Question: Am working with jQuery Mobile and PhoneGap for Android Devices.
Currently Am facing an useability issue.
In My project ; I have a drop-down control which used for listing country lists
In Emulator ; I can filter countries by typing letters. Suppose i want to check the countries which started letter "U" i just need to type "U" in keyboard and that countries will be loaded. But In Mobile Devices I couldnt do that. So need to scroll until its reach letter U.
So Its hard to use.
In my code i used;
'''
<select data-role="none" class="form_select" id="coutry_pick_">
</select>
'''
When I searched I got some solutions by adding a text-box for filtering.
<URL>
But without using this text-box with Drop-down control; Is there any solution for that ???
Please Help... Currently I lost lot of hours for find a solution for this..

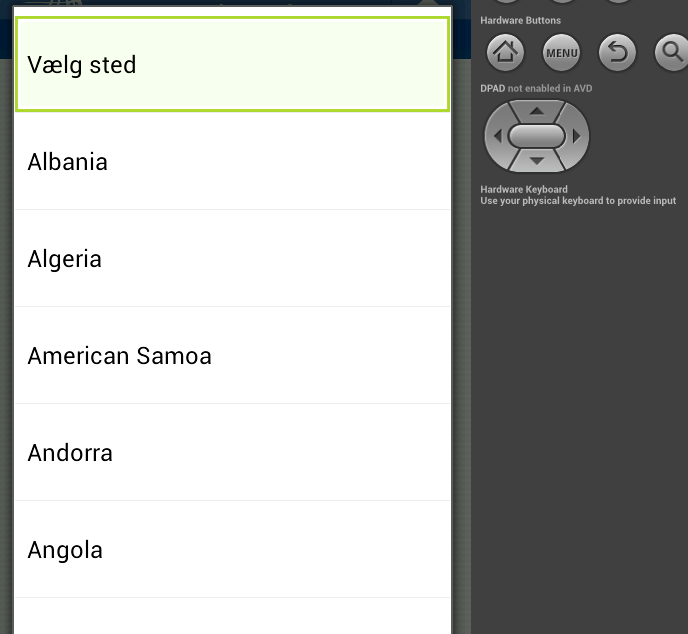
Answer: I got its solution :-)
Try to use or
Select2 is a jQuery based replacement for select boxes. It supports searching, remote data sets, and infinite scrolling of results.
For more details and Demo : check <URL>
Its implemented in our some projects and its works fine.